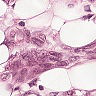
Metastatic tissue present: yes